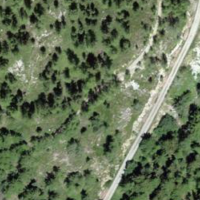
EUNIS habitat code: 43
Species observed at this site:
Arctostaphylos uva-ursi
Sempervivum montanum